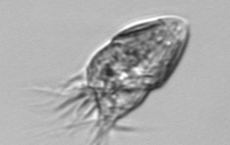
Label: Strombidium_morphotype1